Question: I am trying to make a VideoView stretch on the whole screen. I have the following layout xml in my project:
'''
<LinearLayout xmlns:android="http://schemas.android.com/apk/res/android"
xmlns:tools="http://schemas.android.com/tools"
android:layout_width="fill_parent"
android:layout_height="fill_parent"
android:padding="0dp"
tools:context="com.example.myproject.MainActivity"
android:background="@color/green">
<VideoView
android:id="@+id/videoView"
android:layout_width="fill_parent"
android:layout_height="wrap_content" />
</LinearLayout>
'''
However, the phone screen looks like this (the background color is green and the width does stretch properly):

Also android:
> layout_height="fill_parent" andlayout_height="match_parent"
produces the same result.
The phone runs Android 4.4.
Also, the theme used is Theme.Holo.Light.NoActionBar, but changing the theme produces the same result (even though the xml preview includes the respective bars).
I also remove the title and action bar in the main activity. Here is my MainActivity.java OnCreate() method (this is the only thing I have changed):
'''
protected void onCreate(Bundle savedInstanceState) {
super.onCreate(savedInstanceState);
this.requestWindowFeature(Window.FEATURE_NO_TITLE);
this.getWindow().setFlags(WindowManager.LayoutParams.FLAG_FULLSCREEN, WindowManager.LayoutParams.FLAG_FULLSCREEN);
setContentView(R.layout.activity_main);
final VideoView videoPlayer = (VideoView)findViewById(R.id.videoView);
videoPlayer.setVideoPath("android.resource://" + getPackageName() + "/" + R.raw.zp);
videoPlayer.setOnTouchListener(new OnTouchListener() {
@Override
public boolean onTouch(View v, MotionEvent event) {
videoPlayer.start();
return false;
}
});
}
'''
Can anybody please tell me how can I make the VideoView stretch on the whole screen?
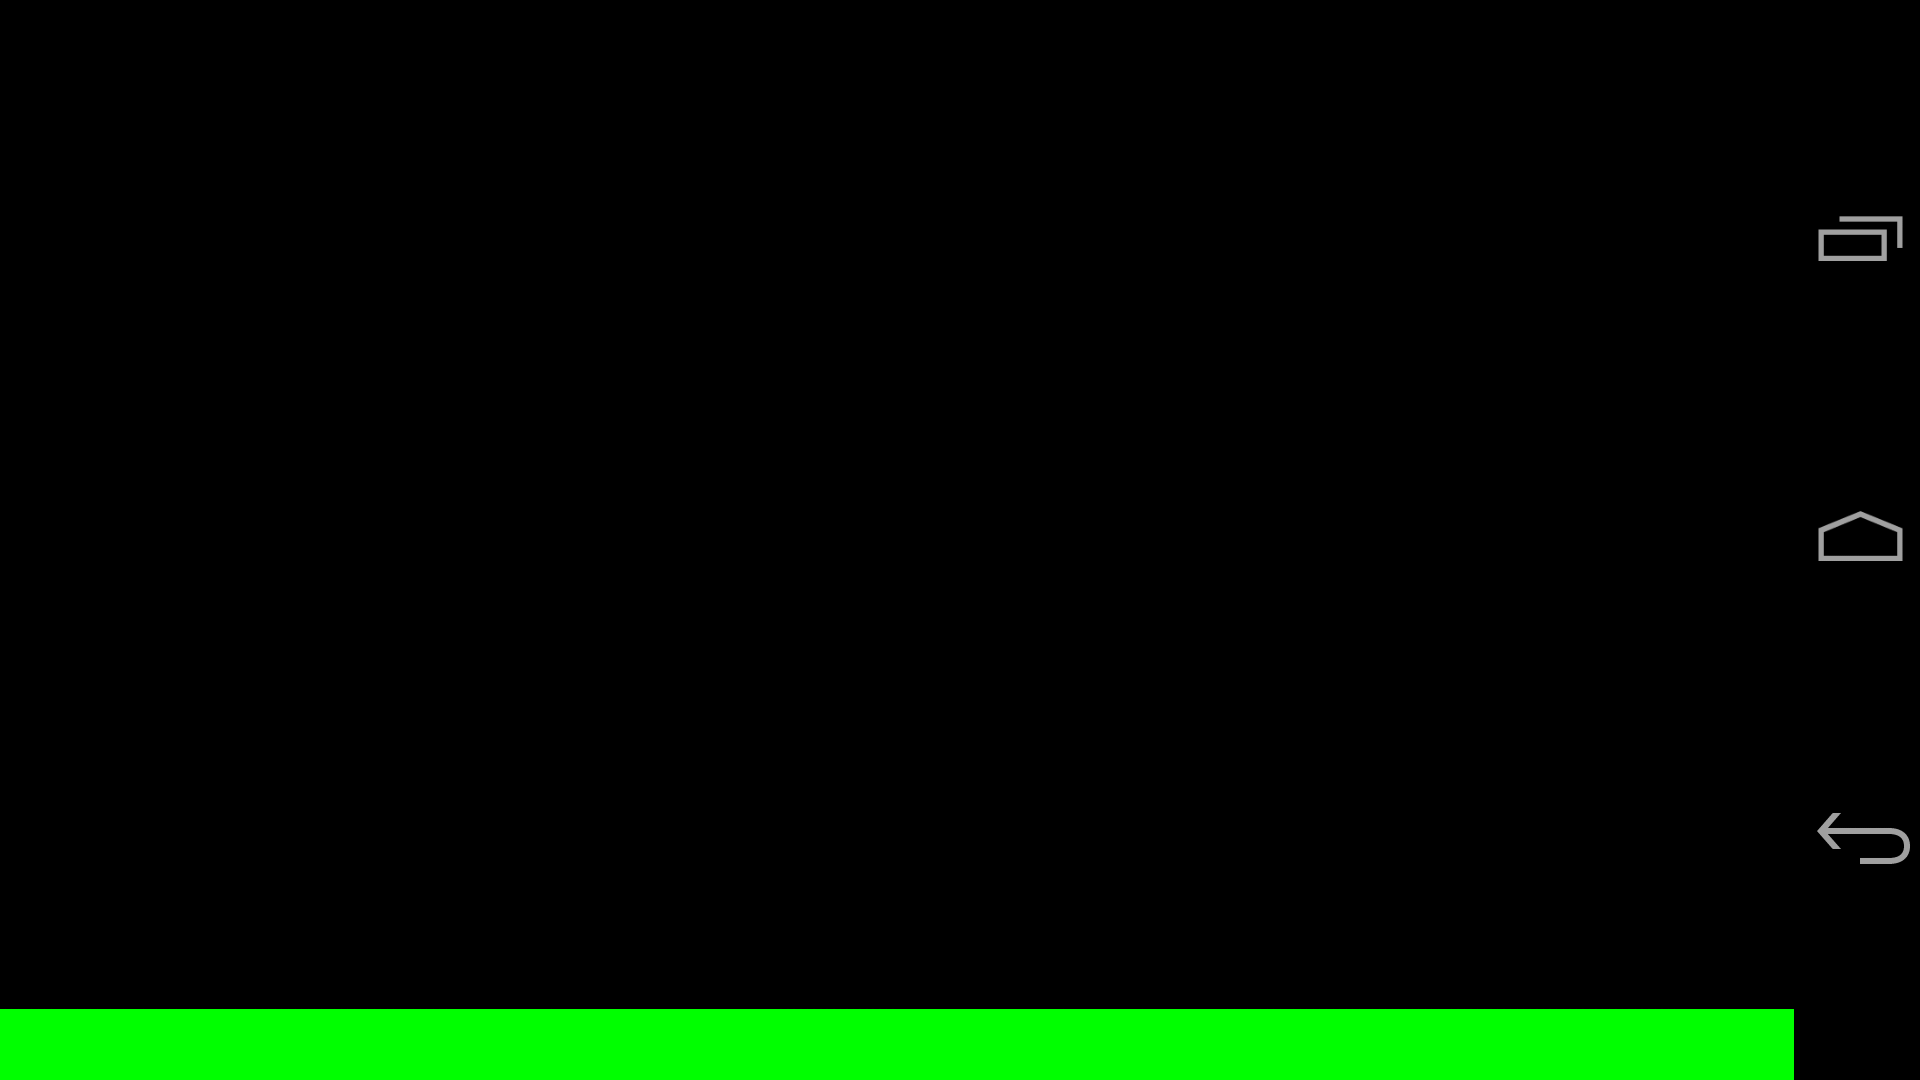
Answer: I hope this will help you,
'''
<RelativeLayout xmlns:android="http://schemas.android.com/apk/res/android"
xmlns:tools="http://schemas.android.com/tools"
android:layout_width="match_parent"
android:layout_height="match_parent" >
<VideoView
android:id="@+id/videoView"
android:layout_width="match_parent"
android:layout_height="match_parent" />
</RelativeLayout>
'''